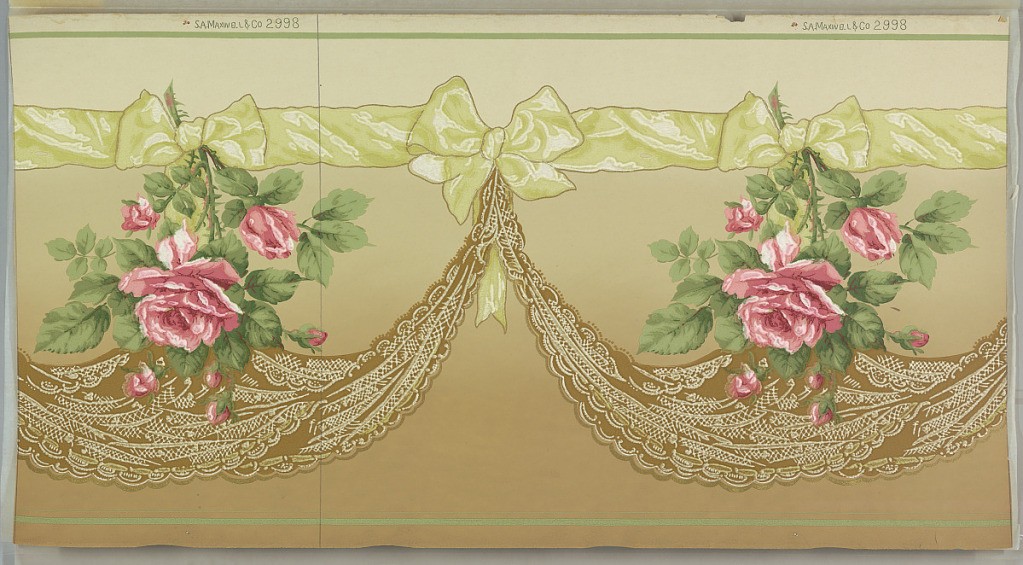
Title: Frieze
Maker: Maxwell & Co., S.A., Chicago, Illinois, USA
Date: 1905–1915
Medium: Machine-printed paper
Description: Large-scale realistically rendered roses suspended from yellow ribbon. A lace swag, also suspended from the ribbon, hangs beneath each rose. Printed on a background that shades from light tan at top to a darker tan at bottom.